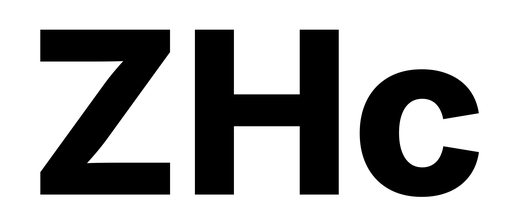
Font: Inter_ExtraBold